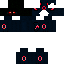
A female skeleton skin with dark skin, wearing brown helmet dressed in a red robe top and brown pants, featuring a closed mouth.